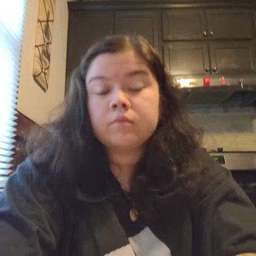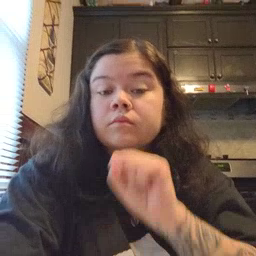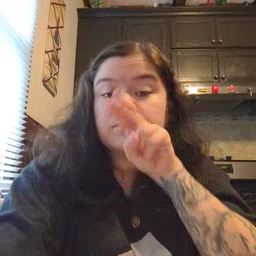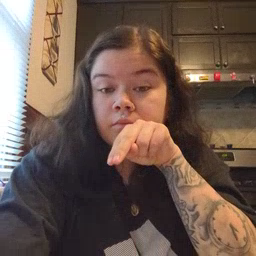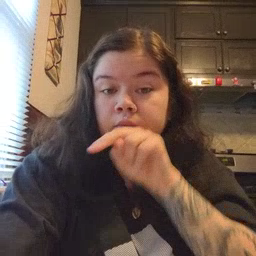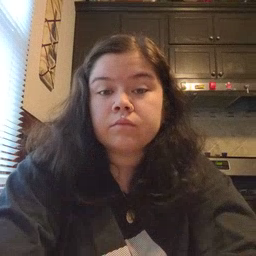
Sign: tongue